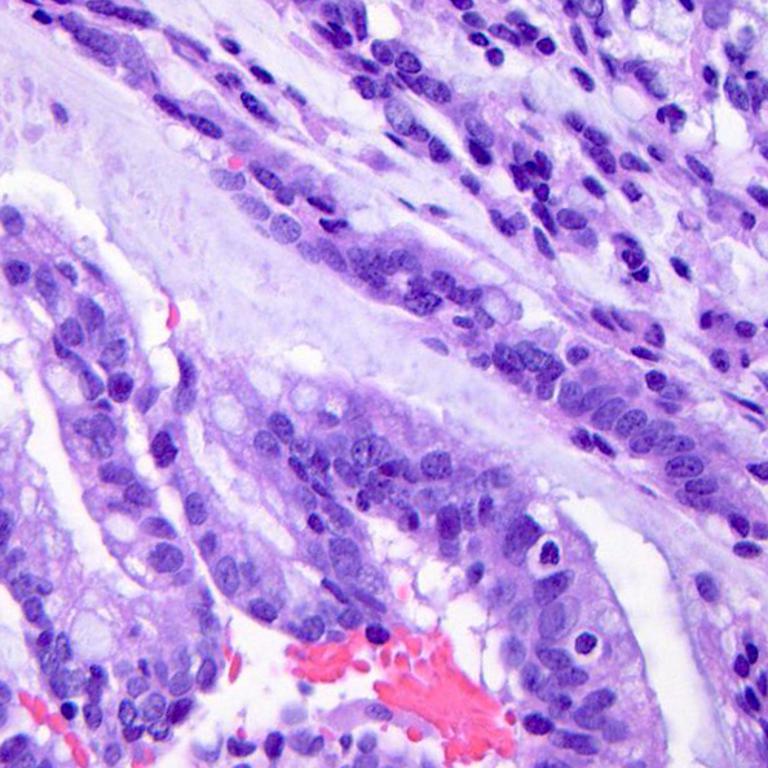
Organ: colon
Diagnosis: adenocarcinomas